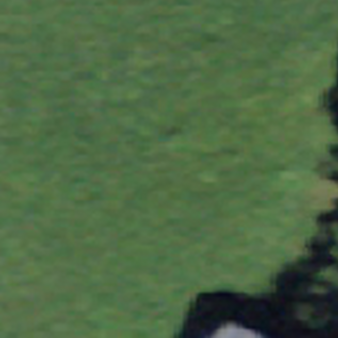
Label: other